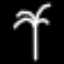
Label: palm tree